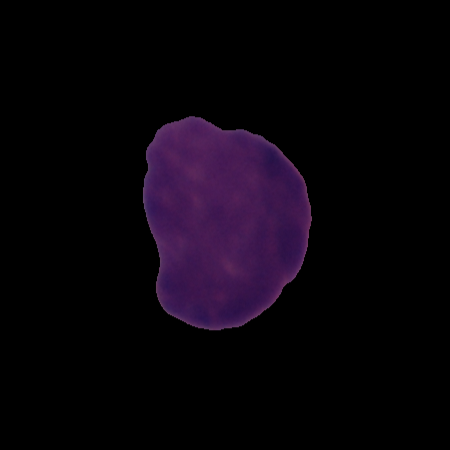
Label: cancer